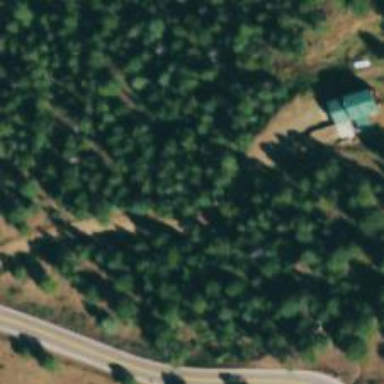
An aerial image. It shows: Driveway leading to service road.